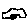
Label: car